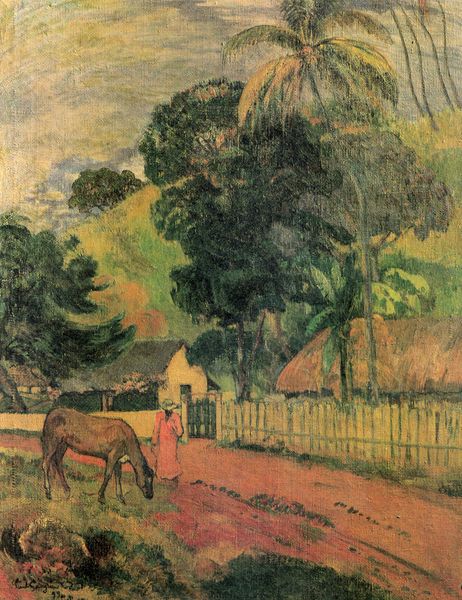
Titel: Landschaft (Pferd am Weg)
Künstler: Paul Gauguin
Standort: Moskva
Institution: The Pushkin State Museum of Fine Arts
Schlagwörter: baum, berg, blau, gemälde, himmel, mann, umhang, weiß, wolken, bäume, gelb, grün, landschaft, ocker, abend, blumen, braun, bunt, frau, holz, hut, kleid, orange, schwarz, strasse, stroh, tür, dach, gebäude, gras, haus, rasen, rot, tier, weg, wiese, wolke, zaun, expressionismus, hochformat, malerei, mensch, stehen, stein, bild, feld, gräser, häuser, hügel, morgen, natur, vieh, weide, busch, büsche, gatter, gebüsch, gehen, hütte, sonne, insel, land, figur, mantel, esel, pferd, umrandung, garten, orangen, fassade, man, ort, röcke, acker, ernte, heu, afrika, berge, farben, hang, dorf, farbe, hellgrün, grasen, kuh, rind, gartenzaun, hof, latten, amerika, holzzaun, sturm, blue, hat, men, oil, red, white, essen, black, dress, france, green, hair, painting, symbolism, wall, woman, yellow, flowers, oil painting, pink, brown, palm, palme, perspective, railing, dünn, bauer, tor, gauguin, paradies, südsee, eingang, strohdach, weiden, asien, macke, wood, reh, gaugin, cloud, clouds, sky, tree, fressen, building, field, girl, head, hill, hills, house, landscape, mountain, nature, horizon, houses, island, lane, roof, street, sun, trees, village, hain, kahlo, palmen, grass, light, bushes, night, path, plants, road, color, impressionism, paul, sketch, walking, french, latte, cloudy, wind, door, fence, meadow, sunlight, dirt, person, rural, avantgarde, human, rpt, green\, buildings, gate, walk, colorful, nineteenth century, painter, pants, franz marc, marc, farbenfroh, gartentor, paul gaugin, tahiti, animal, deer, cow, farm, farmer, home, horse, branches, lanscape, törchen, vierbeiner, büffel, antilope, pool, figure, outdoors, vegetation, canvas, goat, primitive, gaugain, mexico, shrubs, soil, eat, eating, graze, grazing, gnu, tropisch, palm tree, palm trees, palms, exotic, standing, poor, barn, mud, postimpressionist, van gogh, hawaii, vincent van gogh, slave, countryside, pfern, yellow hat, hous, donkey, foliage, tropical, carribean, cloisonism, colony, donkey exotic, herder, herding, hood, paesagge, paul gauiguin, sout sea, south sea, synthetism, tropics, gelb grün, post impressionism, scenery, 20. jahrhundert, gaugon, oil on canvas, stzrasse, naive, pacific, bamboo, bluee, salmon, flowes, hedge, wun, van gock, zan, wwoman, onepiece, gaugen, fiel, mud road, 여행, 풍경, 말, 여인, 인상주의, 시골, 제주도, 야자수, 초가집, 여유, 전원주택, 힐링, 언덕, 소와 한 여인이 있다, 시골의 한적한 집 같다, 야쟈수가 보인다, 소는 풀을 뜯어먹고 있다, 여인은 붉은계열 드레스에 초록색 창모자를 쓰고 있다, 집은 울타리로 둘러쌓여있다, ㅎㅏ늘이 푸르다, pucca house, coconut trees